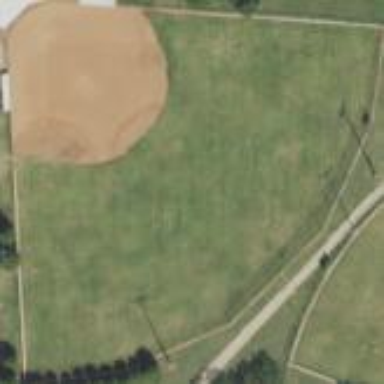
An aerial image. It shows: Baseball pitch enclosed by fence.